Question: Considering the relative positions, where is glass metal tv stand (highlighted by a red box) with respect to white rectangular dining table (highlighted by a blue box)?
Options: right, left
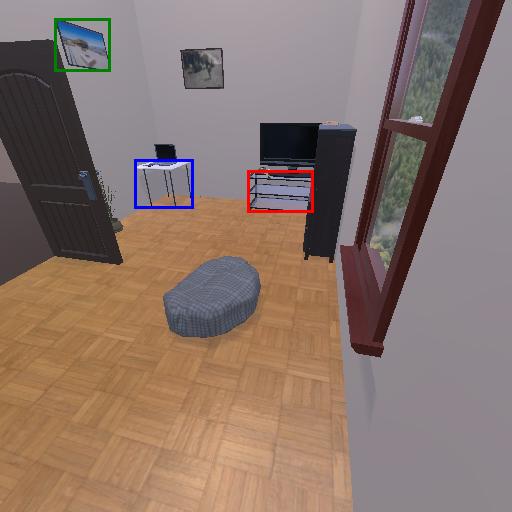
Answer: right